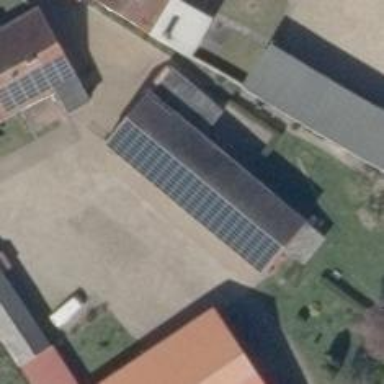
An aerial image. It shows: Solar photovoltaic panel generator producing electricity as small installation.